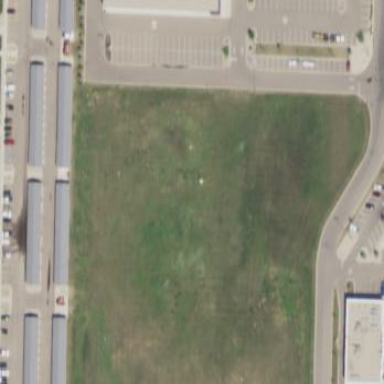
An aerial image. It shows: Open area covered with grass.